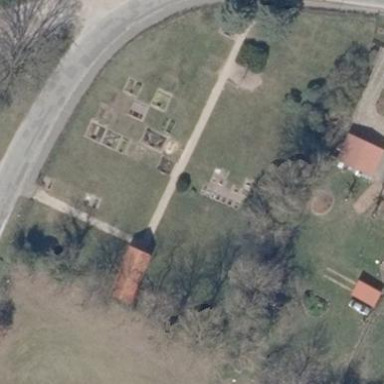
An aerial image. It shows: Cemetery.